Question: I have the following method:
'''
public bool ConnectAsync()
{
if (IsConnected)
throw new InvalidOperationException("Socket is already connected");
if (IsConnecting)
{
throw new InvalidOperationException("Attempt to connect in progress");
}
. . .
}
'''
Where:
'''
private readonly object padLock = new object();
private bool isConnecting = false;
public bool IsConnected
{
get
{
lock (padLock)
{ return socket.Connected; }
}
}
public bool IsConnecting
{
get
{
lock (padLock)
{ return isConnecting; }
}
private set
{
lock (padLock)
{ isConnecting = value; }
}
}
'''

Why the code inside the if statement is executed if my variable isConnecting is false?
:
If I use the filed 'isConnecting' instead of the property 'IsConnecting' I have the same behavior. The code runs in the same thread anywhere.
:
Finally this works:
'''
lock (padLock)
{
if (IsConnecting)
throw new InvalidOperationException("Attempt to connect in progress");
}
'''
And this works:
'''
{
if (IsConnecting)
throw new InvalidOperationException("Attempt to connect in progress");
}
'''
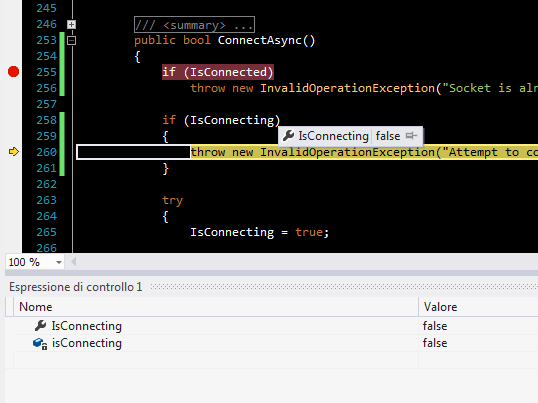
Answer: The Expression window you have in the debugger is the one triggering the exception, not your code. Remove expressions (or watch) and it should work as expected.